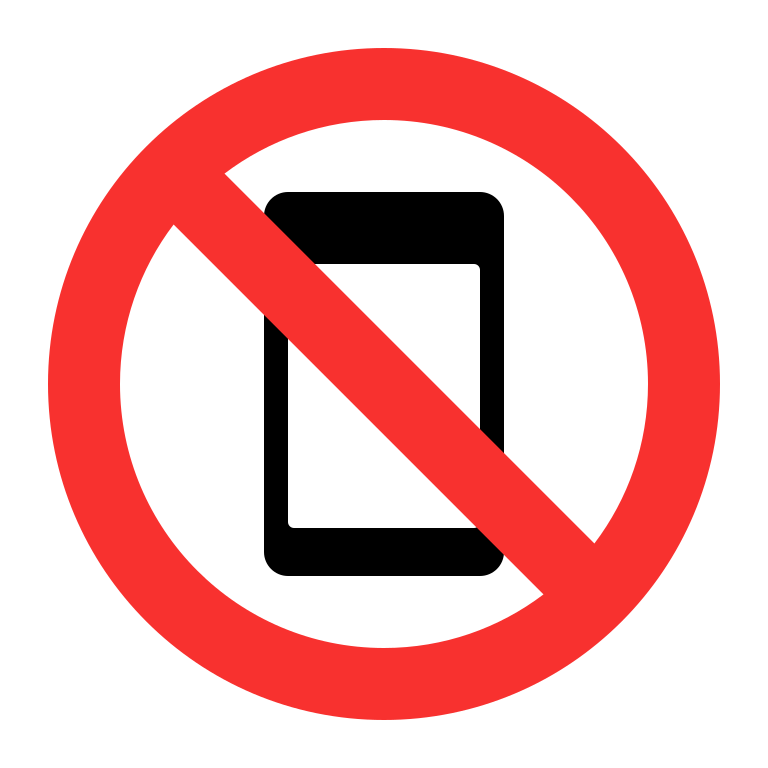
no mobile phones flat